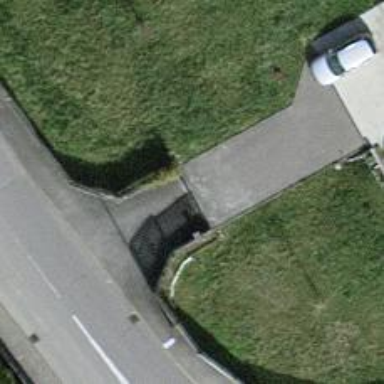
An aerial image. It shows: Gate.